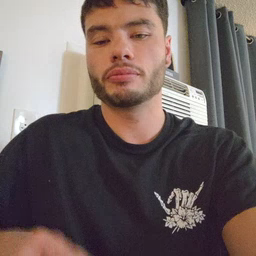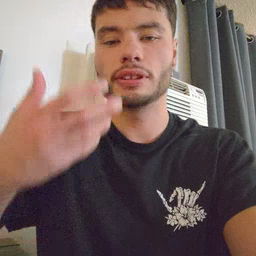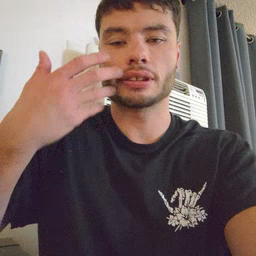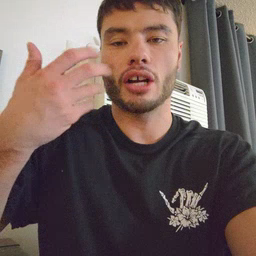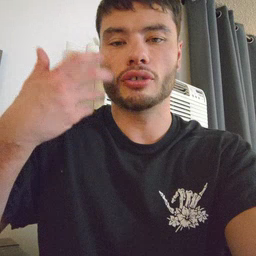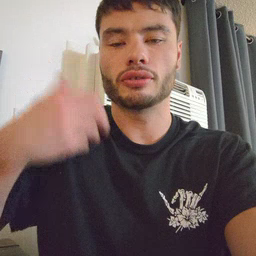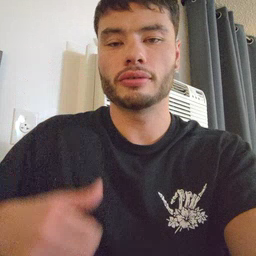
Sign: tiger